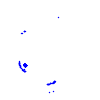
Particle: kaon